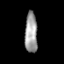
Tissue: prostate
Cell type: Epithelial cells
Senescence score: 0.6914
Nuclear area (px): 494
Mean DAPI intensity: 159.54